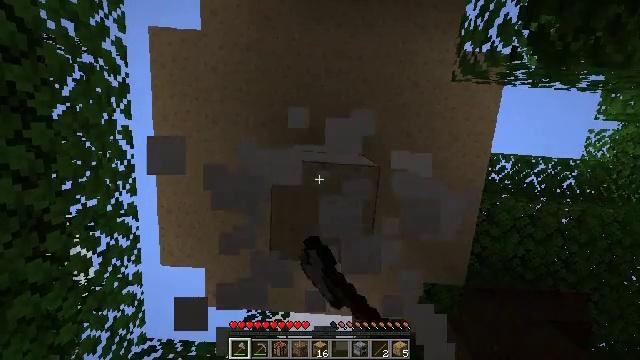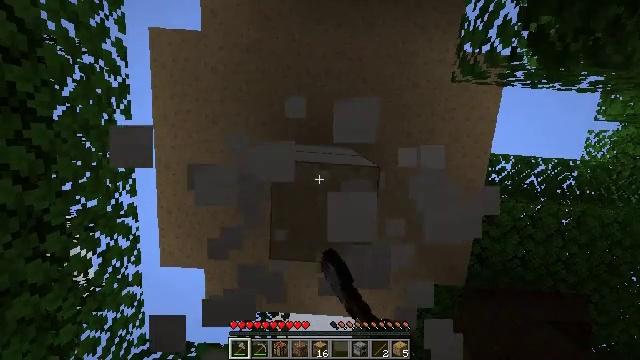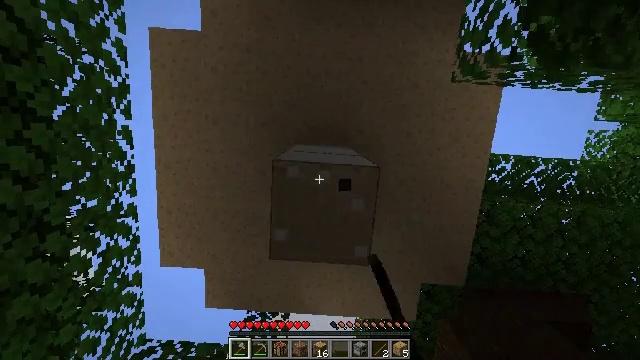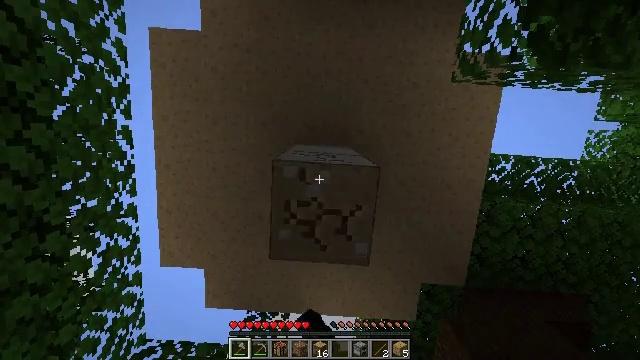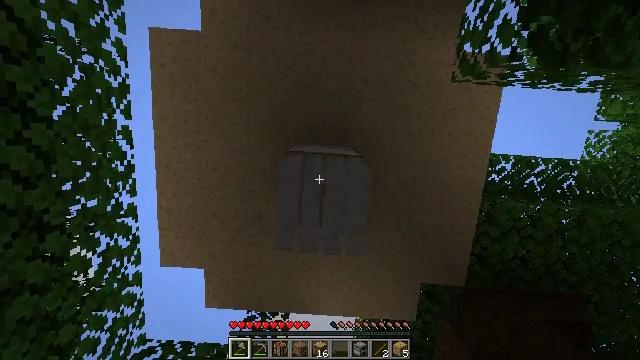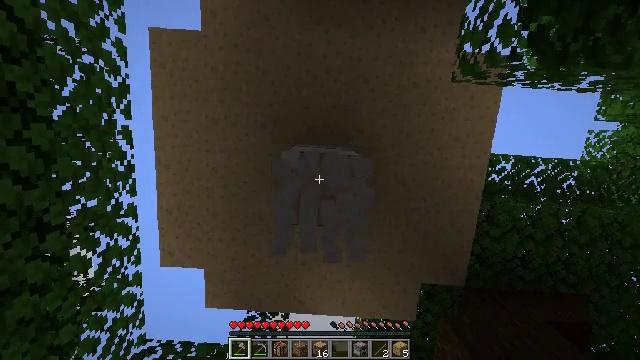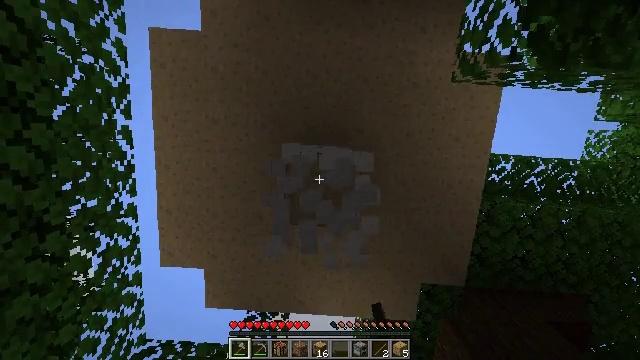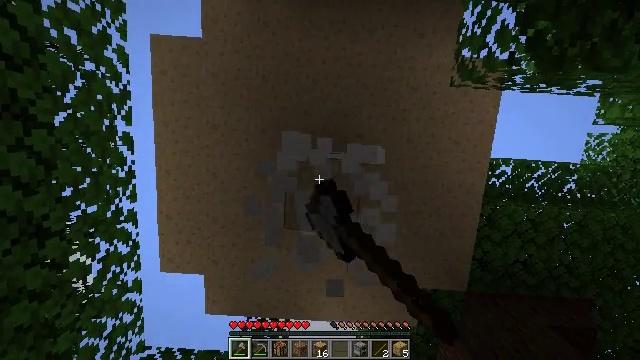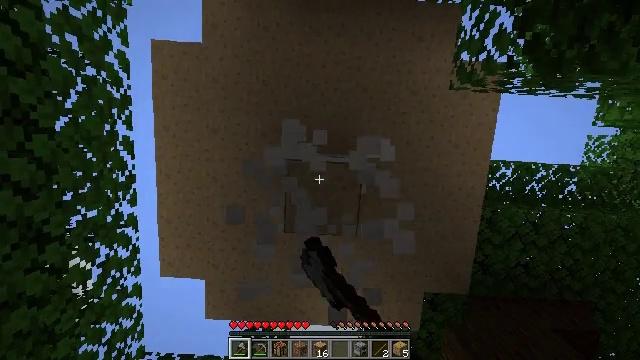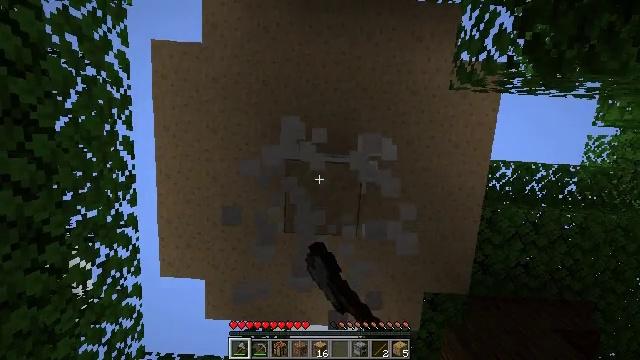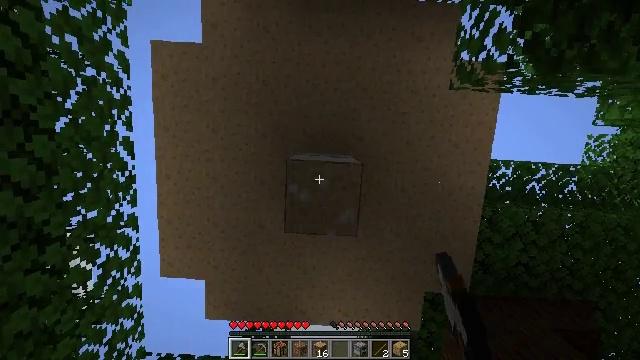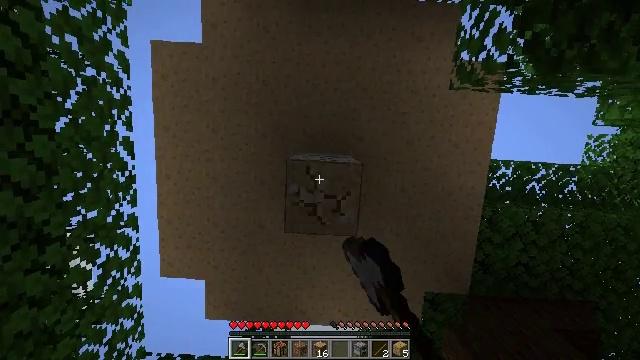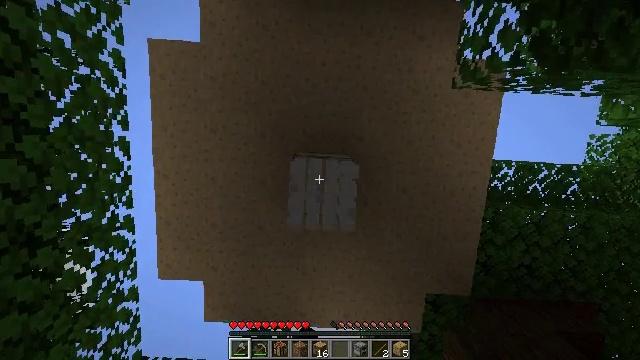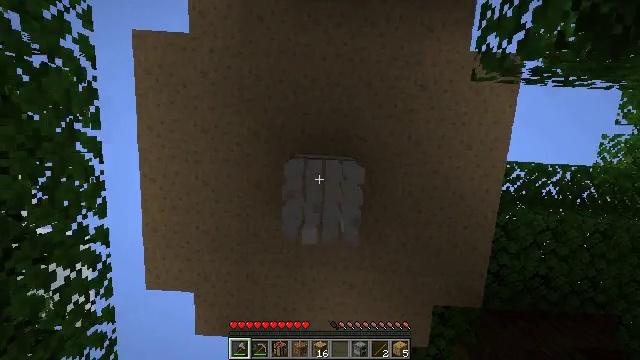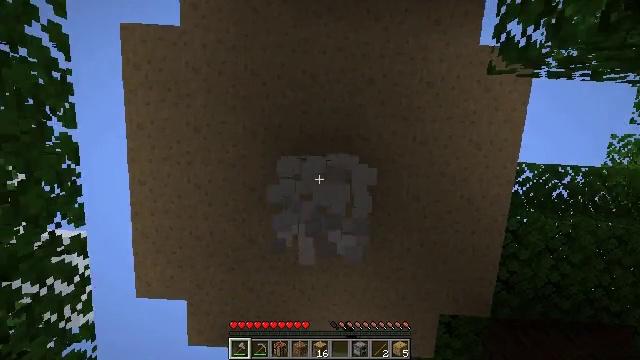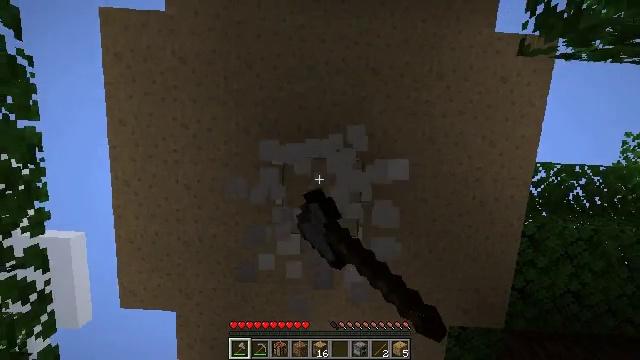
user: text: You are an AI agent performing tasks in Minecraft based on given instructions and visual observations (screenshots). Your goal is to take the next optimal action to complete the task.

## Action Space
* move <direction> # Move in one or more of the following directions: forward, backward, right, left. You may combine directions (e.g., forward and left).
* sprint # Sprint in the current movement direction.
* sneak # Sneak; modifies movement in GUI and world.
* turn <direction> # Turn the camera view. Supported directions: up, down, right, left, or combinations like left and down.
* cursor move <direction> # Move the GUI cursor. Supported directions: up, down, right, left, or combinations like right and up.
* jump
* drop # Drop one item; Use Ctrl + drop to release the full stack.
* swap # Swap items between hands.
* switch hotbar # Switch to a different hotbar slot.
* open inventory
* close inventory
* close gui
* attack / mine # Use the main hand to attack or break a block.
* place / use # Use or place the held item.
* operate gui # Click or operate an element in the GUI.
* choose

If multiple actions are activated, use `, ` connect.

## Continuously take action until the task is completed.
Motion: motion action
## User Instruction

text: Gather the mushroom stem from a big mushroom.
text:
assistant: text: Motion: attack / mine
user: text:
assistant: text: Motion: attack / mine
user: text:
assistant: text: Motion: attack / mine
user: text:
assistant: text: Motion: attack / mine
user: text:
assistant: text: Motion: attack / mine
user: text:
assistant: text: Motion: attack / mine
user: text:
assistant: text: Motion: turn up, attack / mine
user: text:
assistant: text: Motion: attack / mine
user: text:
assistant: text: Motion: attack / mine
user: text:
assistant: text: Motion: attack / mine
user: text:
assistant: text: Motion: attack / mine
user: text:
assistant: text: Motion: move forward, attack / mine, jump
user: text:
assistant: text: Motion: move forward, attack / mine, jump
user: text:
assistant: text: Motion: move forward, attack / mine, jump
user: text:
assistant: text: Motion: move forward, attack / mine, jump
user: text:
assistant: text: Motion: move forward, attack / mine, jump
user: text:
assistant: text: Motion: move forward, attack / mine
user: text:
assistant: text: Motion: move forward, attack / mine
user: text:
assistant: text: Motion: move forward, turn up, attack / mine
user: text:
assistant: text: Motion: move forward, turn up, attack / mine
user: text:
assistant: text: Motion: turn left and up, attack / mine
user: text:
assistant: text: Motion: attack / mine
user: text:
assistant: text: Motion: attack / mine
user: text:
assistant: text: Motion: attack / mine
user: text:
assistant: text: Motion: attack / mine
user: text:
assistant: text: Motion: attack / mine
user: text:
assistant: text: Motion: attack / mine, jump